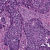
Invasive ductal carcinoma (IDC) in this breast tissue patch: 1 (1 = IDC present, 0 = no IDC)